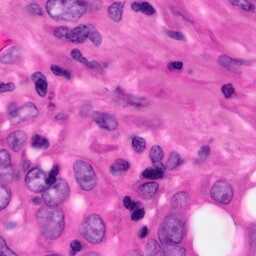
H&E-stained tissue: Pancreatic